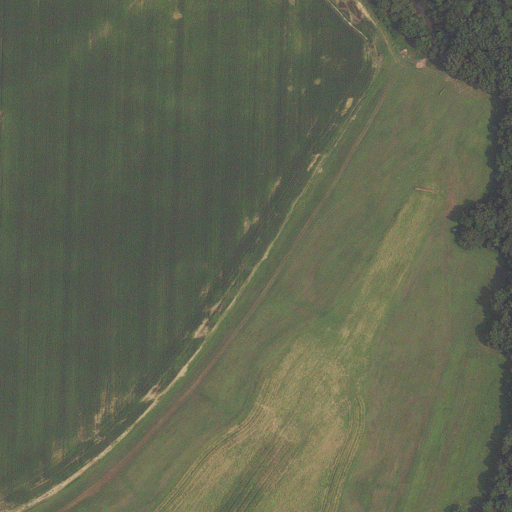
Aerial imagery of mountain in Arkansas named Turkey Hill containing cultivated crops and woody wetlands